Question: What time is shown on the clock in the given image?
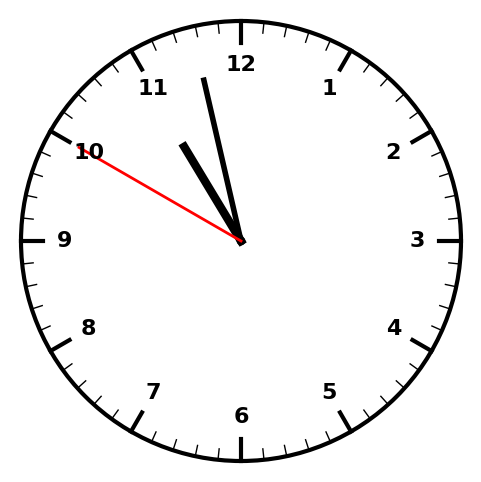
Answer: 10:57:50